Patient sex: F
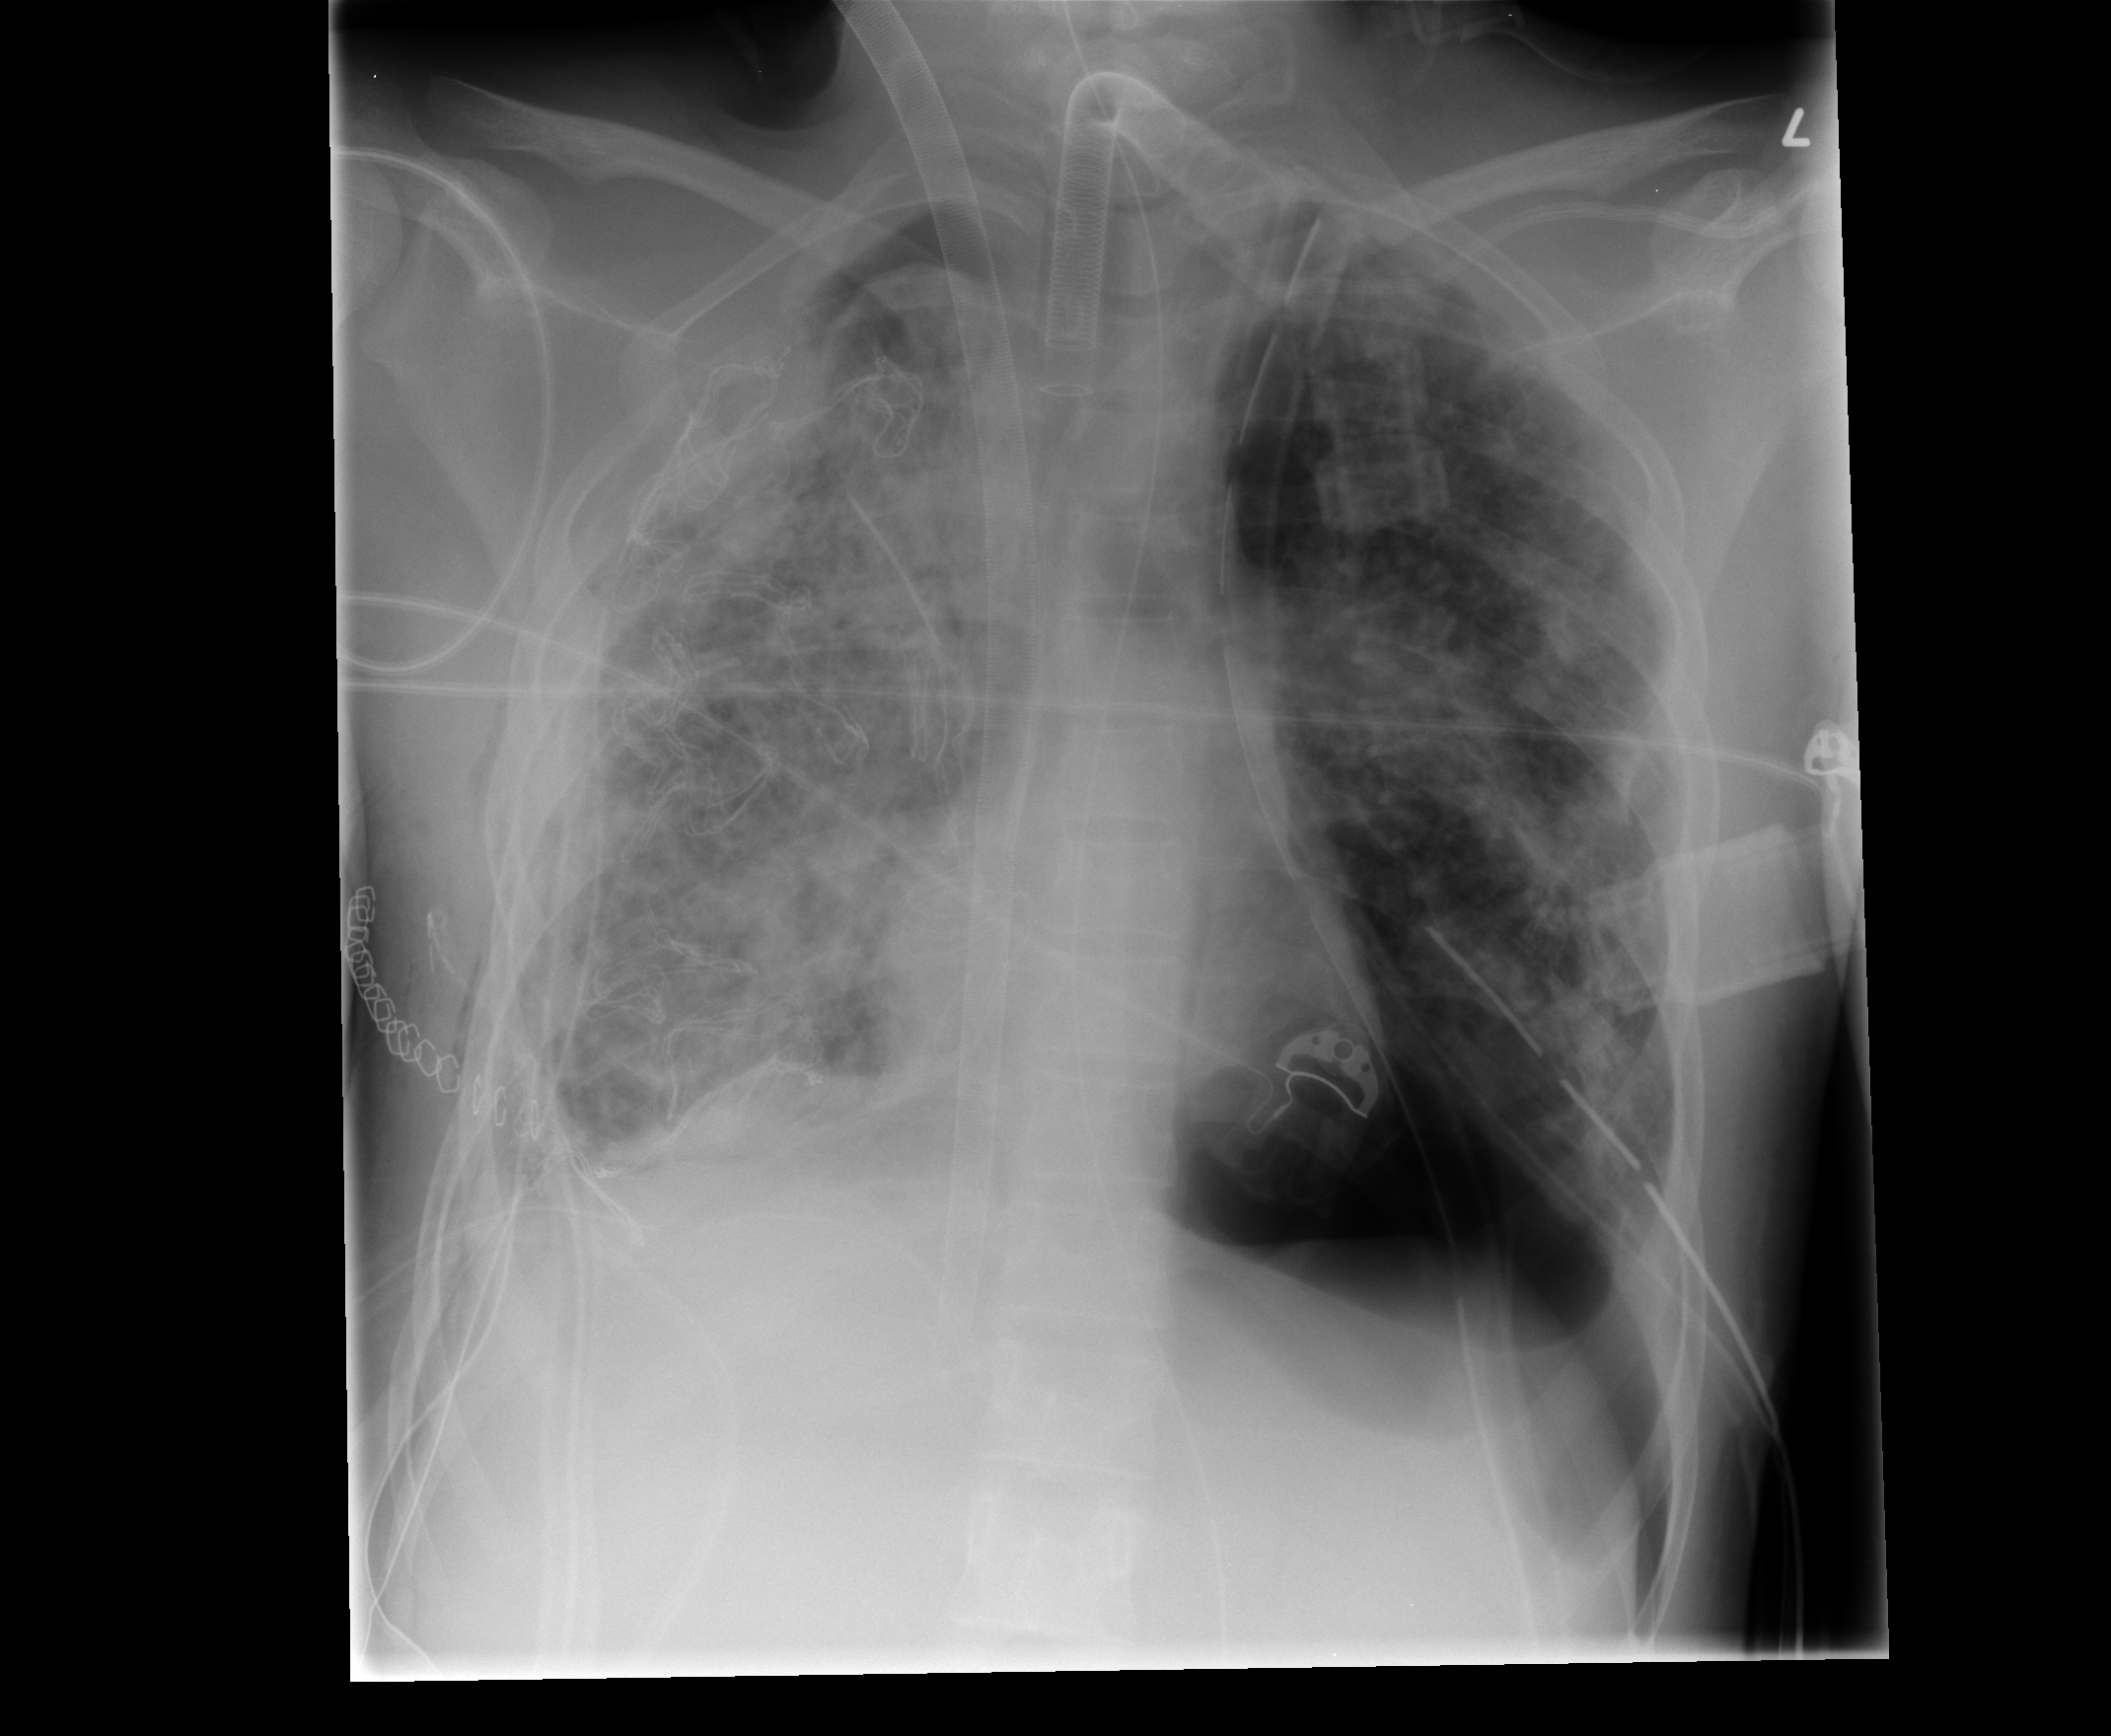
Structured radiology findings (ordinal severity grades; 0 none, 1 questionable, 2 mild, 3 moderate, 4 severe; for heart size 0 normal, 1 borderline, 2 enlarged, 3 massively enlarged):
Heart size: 0
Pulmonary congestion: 3
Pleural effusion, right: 1
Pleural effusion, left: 0
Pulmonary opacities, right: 4
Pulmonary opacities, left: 3
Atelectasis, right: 3
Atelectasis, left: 2